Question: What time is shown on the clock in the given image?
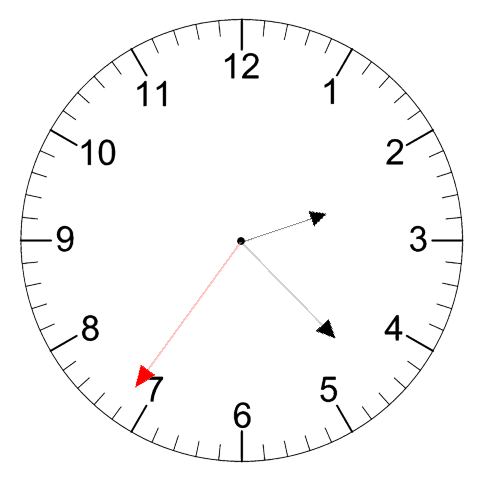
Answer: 02:22:36